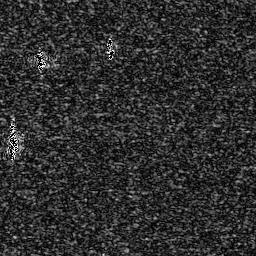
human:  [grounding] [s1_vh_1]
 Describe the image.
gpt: In the satellite image, there is  <ref>1 medium ship </ref> <box>[[1, 46, 7, 63, 0]]</box> located at left,  <ref>1 small ship </ref> <box>[[13, 17, 17, 28, 0]]</box> located at top left,  <ref>1 small ship </ref> <box>[[40, 12, 44, 23, 0]]</box> located at top.